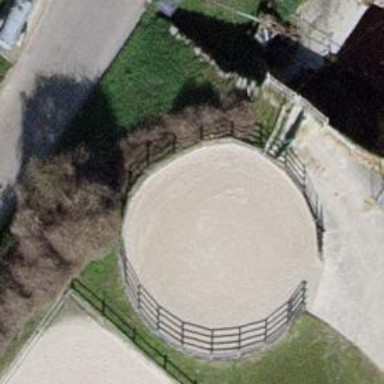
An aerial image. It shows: Equestrian pitch for leisure land sports.